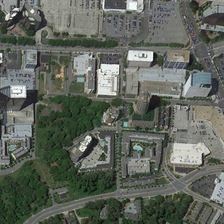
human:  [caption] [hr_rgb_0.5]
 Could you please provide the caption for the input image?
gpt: a variety of cars are on the road .

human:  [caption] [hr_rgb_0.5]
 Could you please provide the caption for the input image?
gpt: a large number of tall trees were planted around the buildings .

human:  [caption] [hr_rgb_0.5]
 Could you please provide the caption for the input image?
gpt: a variety of cars are on the road .

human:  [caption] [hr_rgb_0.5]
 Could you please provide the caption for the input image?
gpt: a large number of tall trees were planted around the buildings .

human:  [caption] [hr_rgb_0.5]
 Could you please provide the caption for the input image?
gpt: a large number of tall trees were planted around the buildings .